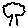
Label: tree